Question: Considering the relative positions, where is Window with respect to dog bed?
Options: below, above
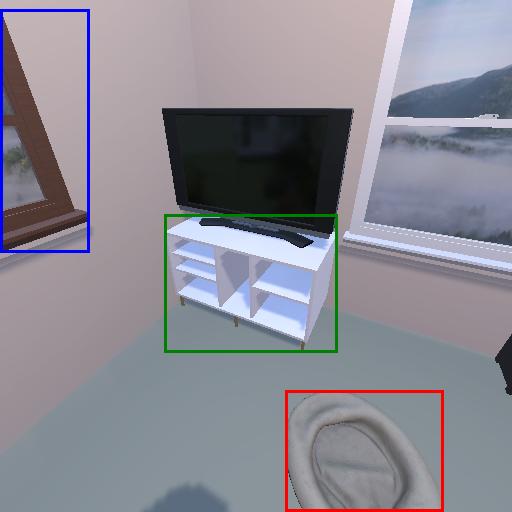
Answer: below